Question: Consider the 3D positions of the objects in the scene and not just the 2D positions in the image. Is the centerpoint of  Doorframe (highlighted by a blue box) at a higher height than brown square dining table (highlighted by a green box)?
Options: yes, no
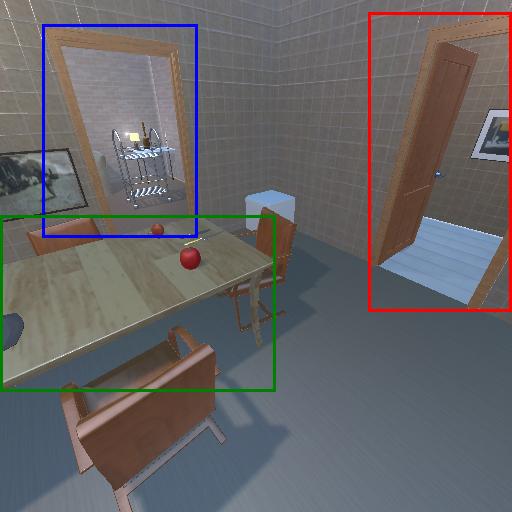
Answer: yes